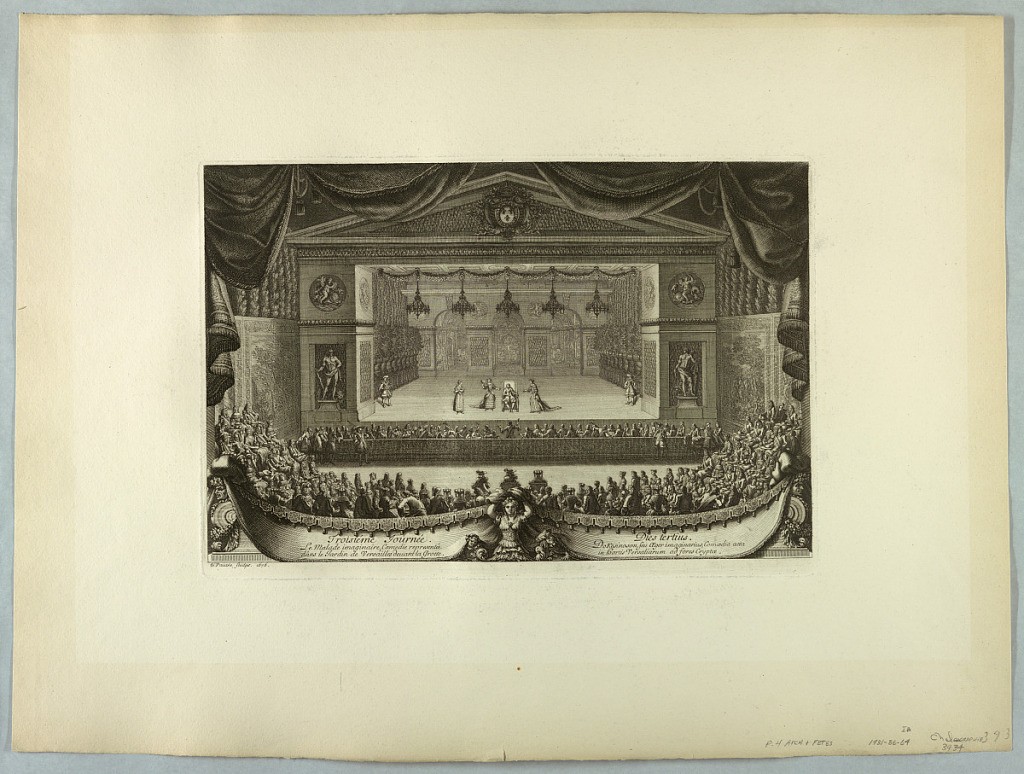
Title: Print
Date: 1664
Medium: Black ink on rolled paper
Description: Horizontal rectangle:  In the foreground a banner and above and at sides an audience.  At center, stage with several women, man sitting in chair.  Beyond, through arches, the Grotto.  Engraved on the plate at lower left: " le Pautre, Sculps. 1676."  Inscription on banner.  Lower left:  "Troisieme Journee.  Le Malade imaginaire, Comedie representee dans le Jardinde Versailles devant la Grotte."  Lower right:  "Dies tertius.  Dokesino son, feu aeger imaniarius, Comaedia aeta in Hortis Versaliarum ad fores Cryptae."